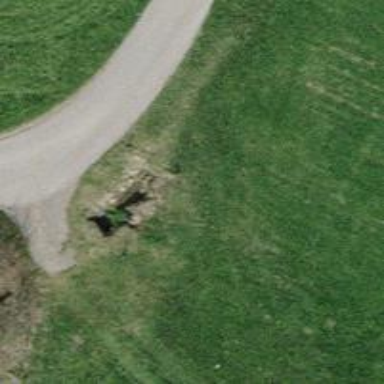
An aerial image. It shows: Culvert tunnel.